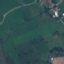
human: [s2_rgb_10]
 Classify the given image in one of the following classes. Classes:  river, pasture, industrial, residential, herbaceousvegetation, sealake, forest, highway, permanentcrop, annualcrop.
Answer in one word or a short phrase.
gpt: Pasture